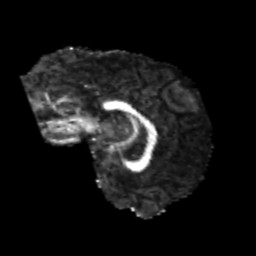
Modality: FA
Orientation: sagittal
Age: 26
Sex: female
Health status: healthy
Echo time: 0.074 s